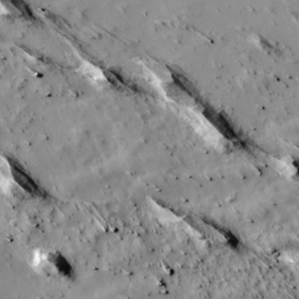
Label: non_frost